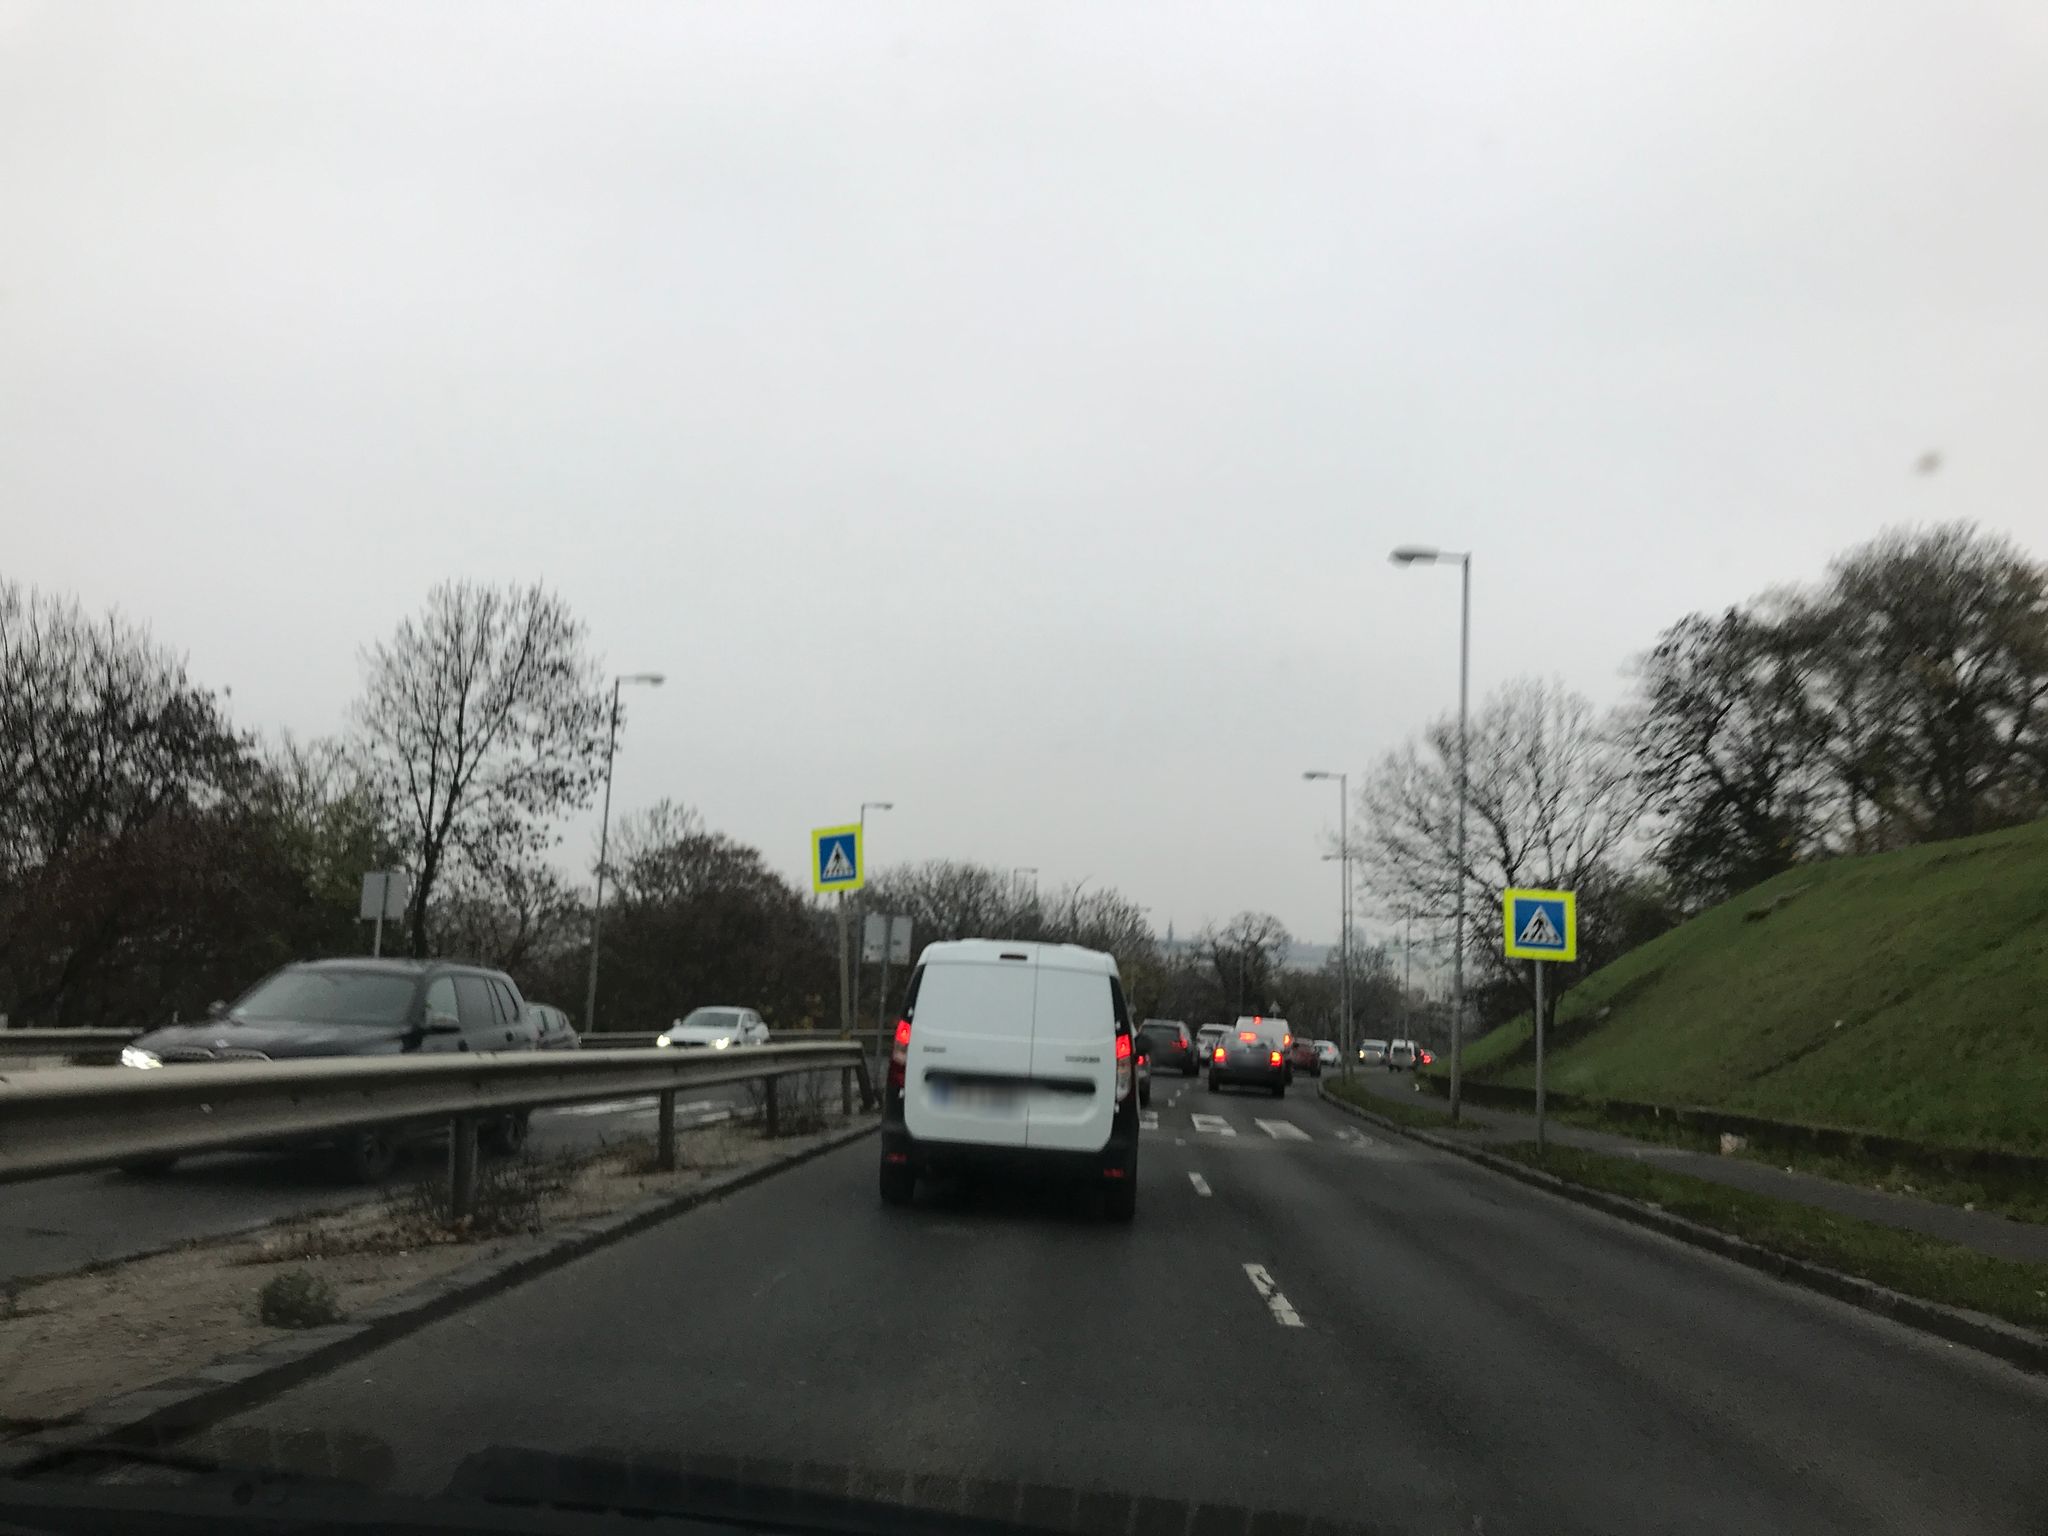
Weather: snowy
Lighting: day
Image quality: slightly poor
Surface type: driving surface
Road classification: primary
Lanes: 2
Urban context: urban centre
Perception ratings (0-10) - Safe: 2.29, Lively: 1.96, Beautiful: 7.45, Boring: 2.77, Depressing: 2.52, Wealthy: 7.09